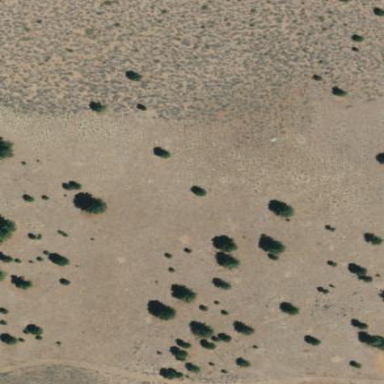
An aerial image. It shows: Evergreen woodland with needle-leaved trees.